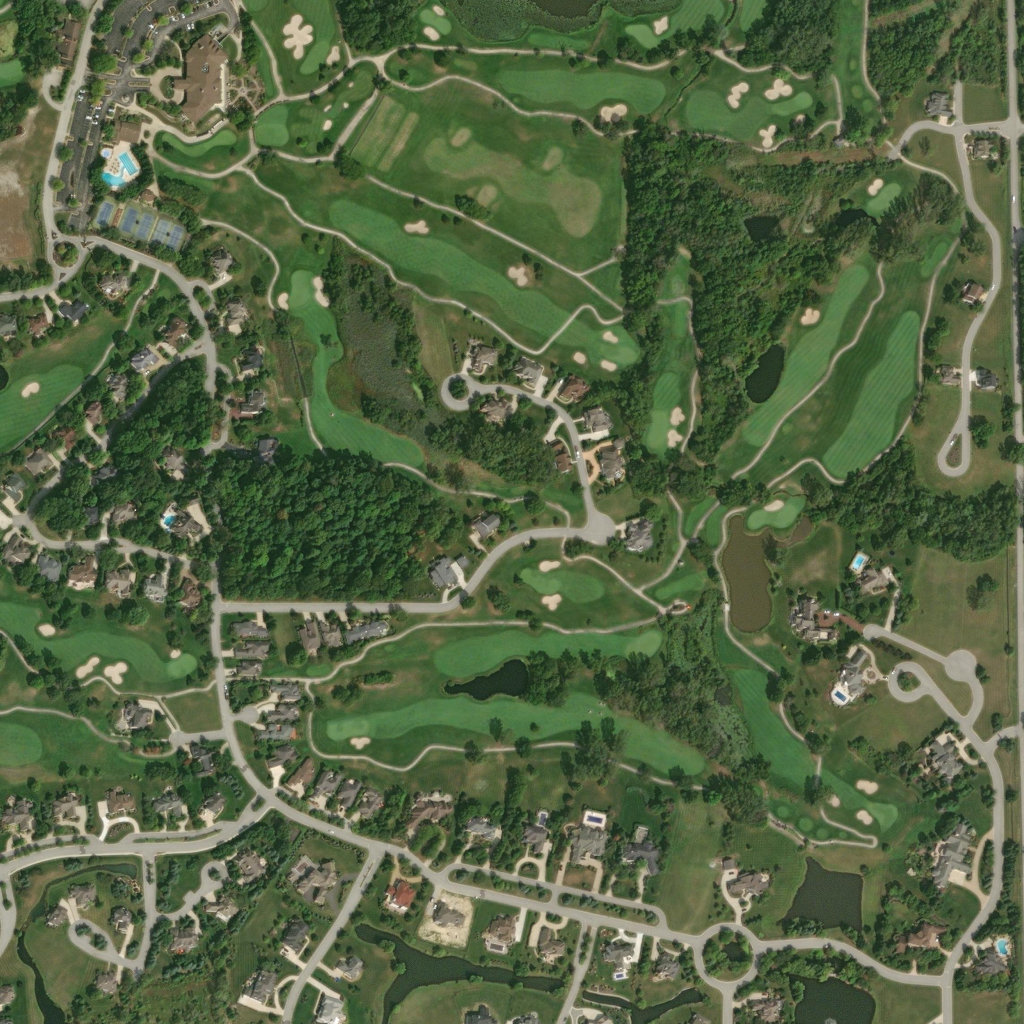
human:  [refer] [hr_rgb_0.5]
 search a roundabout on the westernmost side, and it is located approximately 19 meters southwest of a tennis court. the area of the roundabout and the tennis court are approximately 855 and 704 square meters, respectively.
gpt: <box>[[4, 22, 8, 27, 0]]</box>

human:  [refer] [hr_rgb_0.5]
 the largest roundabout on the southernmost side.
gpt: <box>[[68, 90, 74, 96, 0]]</box>